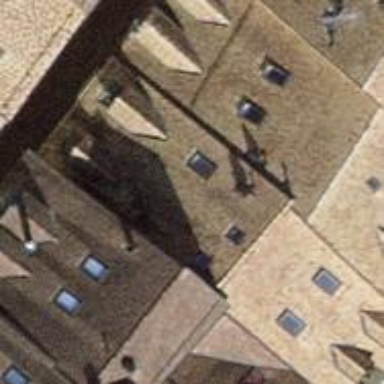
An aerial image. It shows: Gabled roof made of roof tiles on apartment building. The roof is oriented across the building.